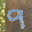
Label: 9